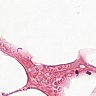
Metastatic tissue present: no